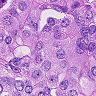
Metastatic tissue present: yes